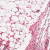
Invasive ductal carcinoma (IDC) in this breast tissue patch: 0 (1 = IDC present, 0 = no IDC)